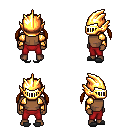
a pixel art fantasy rpg character, male body template, human, dark skin, gold arm armor, red pants, blonde twin-tailed hairstyle, gold helm, gray slippers, four views (front, back, left, right), 2x2 character sprite sheet, small pixel art, hard edges, no anti-aliasing